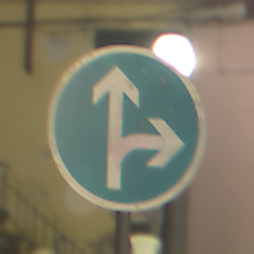
Verkehrszeichen: VorgeschriebeneFahrtrichtungGeradeausOderRechts
Umgebung: Outdoor, Urban
Tageszeit: Night
Wetter: PartlyCloudy
Licht: Artificial
Jahreszeit: NotSpecified
Kontrast: HighContrast